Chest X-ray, PA view. Patient: 46 years old, sex M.
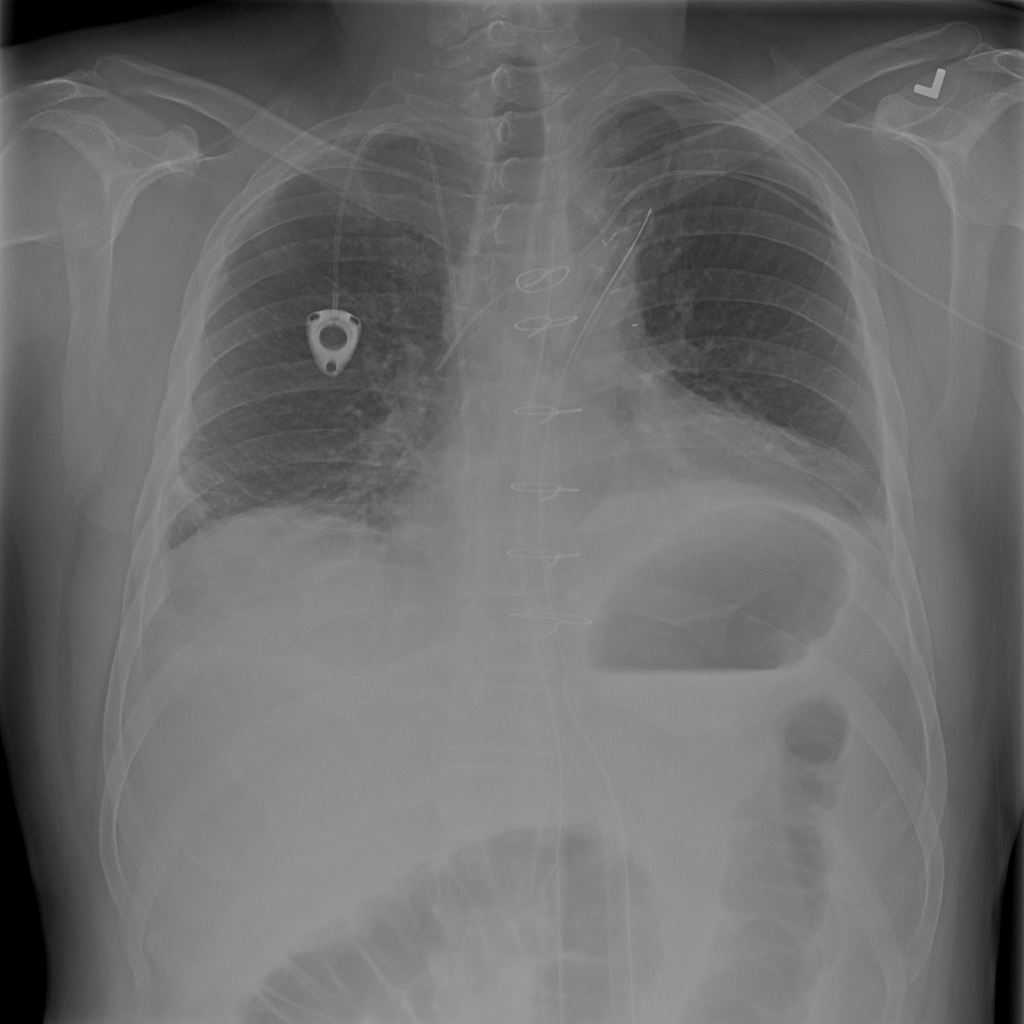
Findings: Consolidation